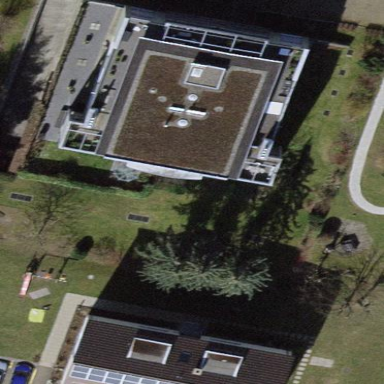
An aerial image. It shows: Terrace building.